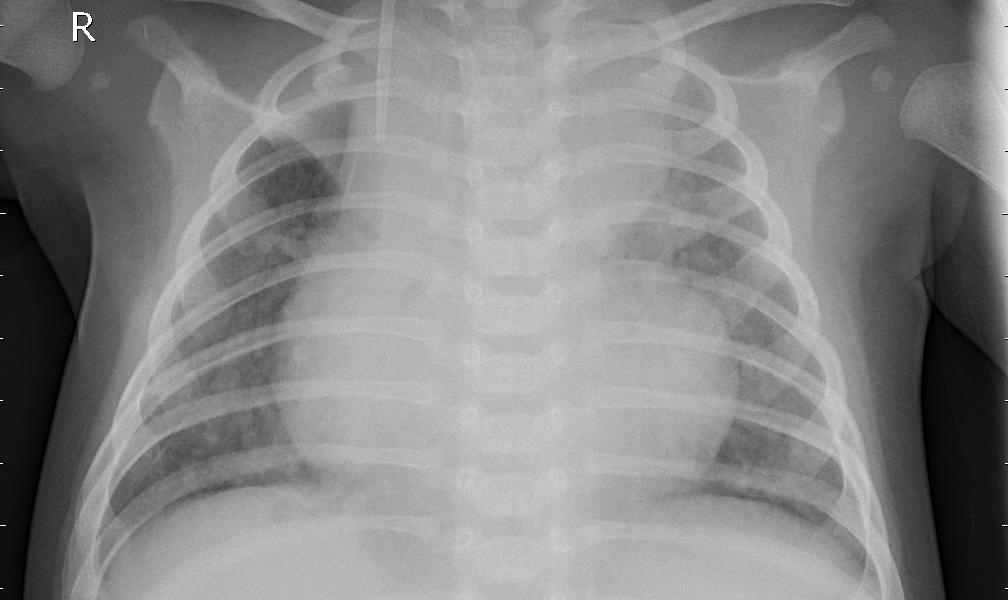
Diagnosis: PNEUMONIA